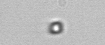
Label: nanoplankton_mix